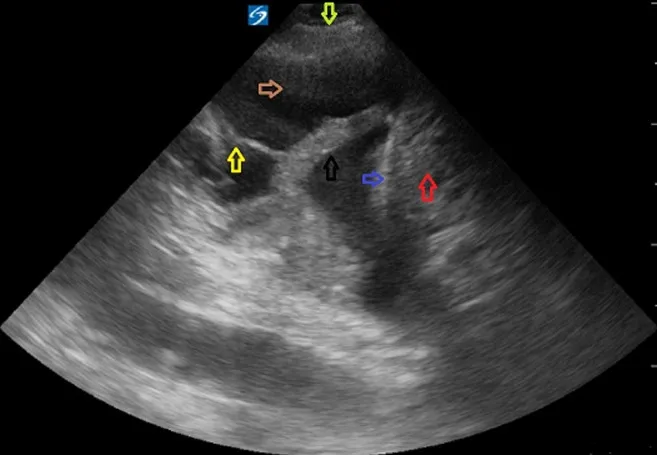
bedside ultrasound showing complex pleural effusion with cellularity (brown arrow), septations (yellow arrow) and atelectatic lung (black arrow). The diaphragm (indigo arrow), liver (red arrow), chest wall (lime arrow) are also visible.
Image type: radiology (ultrasound)